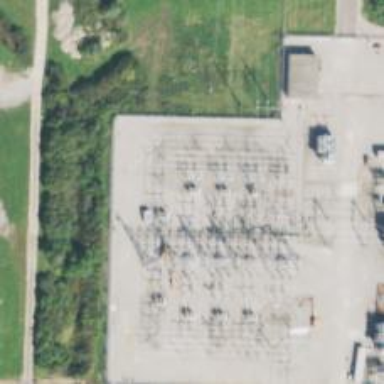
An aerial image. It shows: Switch used for power control.